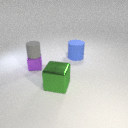
small gray rubber cylinder above small purple metal cube